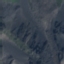
Land use / land cover class: HerbaceousVegetation